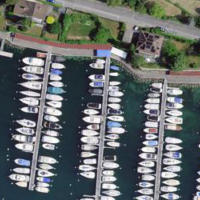
EUNIS habitat code: 14
Species observed at this site:
Cistus ladanifer
Scutigera coleoptrata